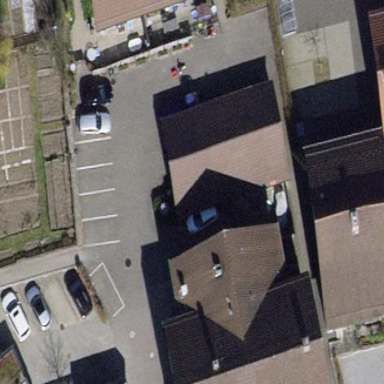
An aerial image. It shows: Building with tile roof.